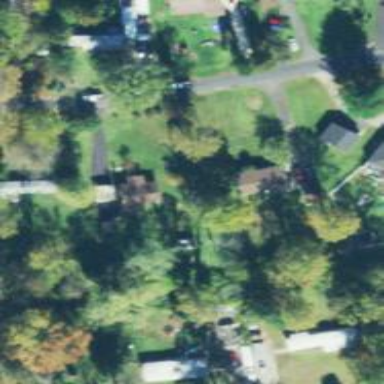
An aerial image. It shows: Neighborhood.